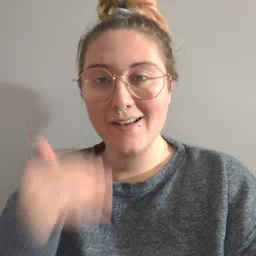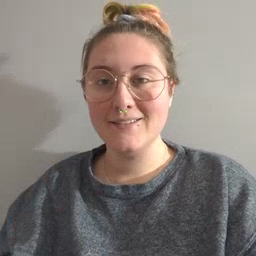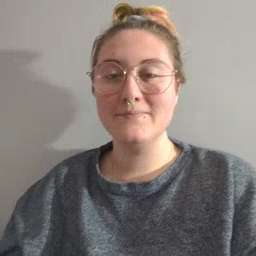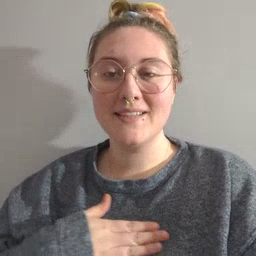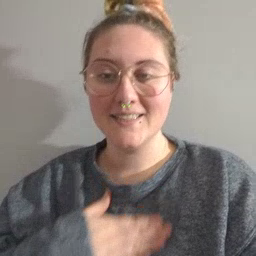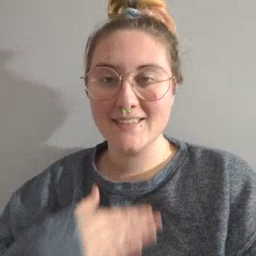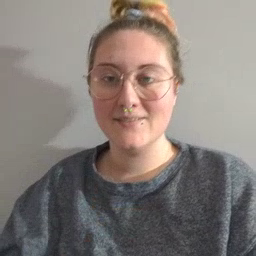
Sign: please